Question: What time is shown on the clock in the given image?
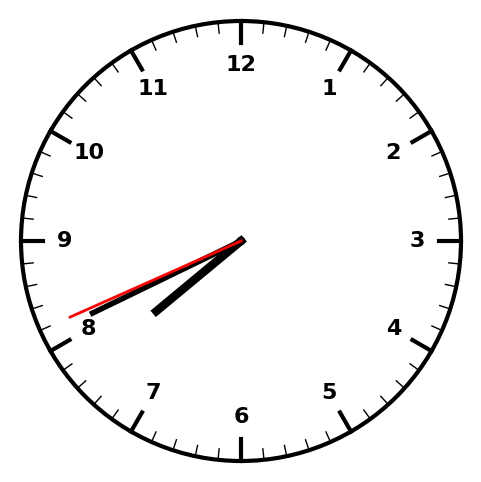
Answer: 07:40:41